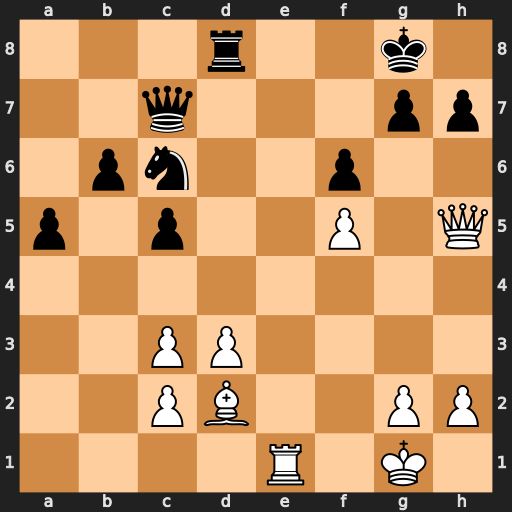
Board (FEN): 3r2k1/2q3pp/1pn2p2/p1p2P1Q/8/2PP4/2PB2PP/4R1K1
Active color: w
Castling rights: -
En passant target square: -
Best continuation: Re8+ Rxe8 Qxe8#